Question: I'm just trying to add the name of the author in the share box dialog in FB

I've added the following meta and og property:
'''
<meta name="author" content="foutight.com">
<meta property="og:type" content="article"/>
<meta property="og:article:author" content="foutight.com"/>
'''
But no success. Any suggestions. Thanks.
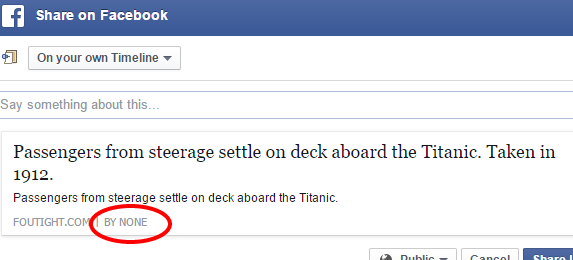
Answer: That comes from the '<meta name='author' content='...'/>' section. It looks like it's appearing on <URL> - maybe you've just got a cached page?
Run it through oglint.com, and try and re-scrape it.